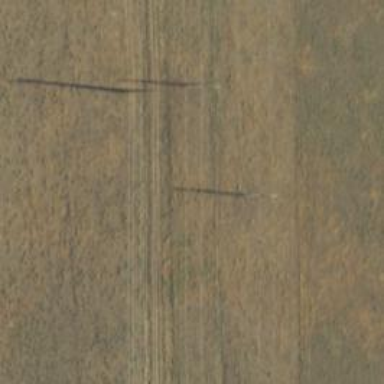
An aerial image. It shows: H-frame designed tower for power lines.